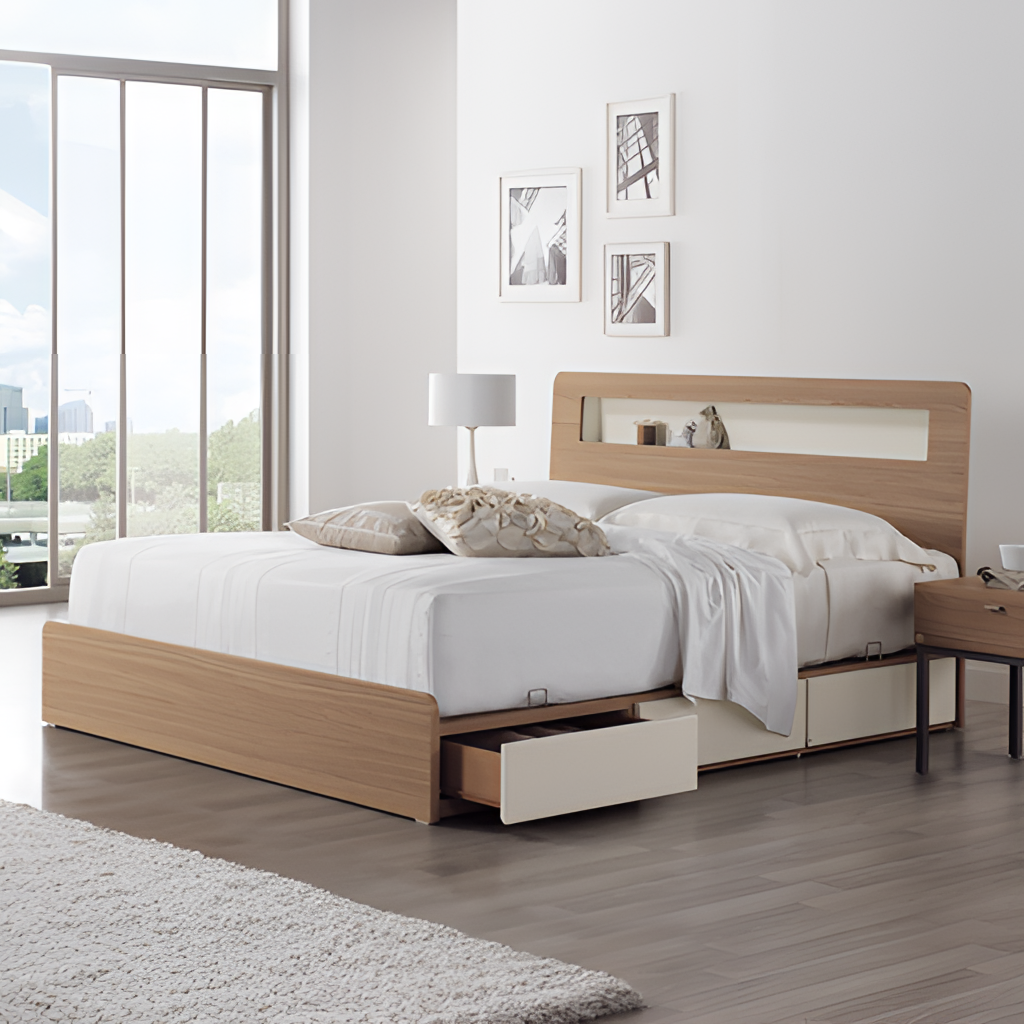
bedroom, wood bed, wood flooring, with plank pattern, modern, white paint wallpaper, with solid pattern